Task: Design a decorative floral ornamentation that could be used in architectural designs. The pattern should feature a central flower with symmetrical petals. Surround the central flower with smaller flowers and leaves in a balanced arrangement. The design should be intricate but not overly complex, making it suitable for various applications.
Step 1015:
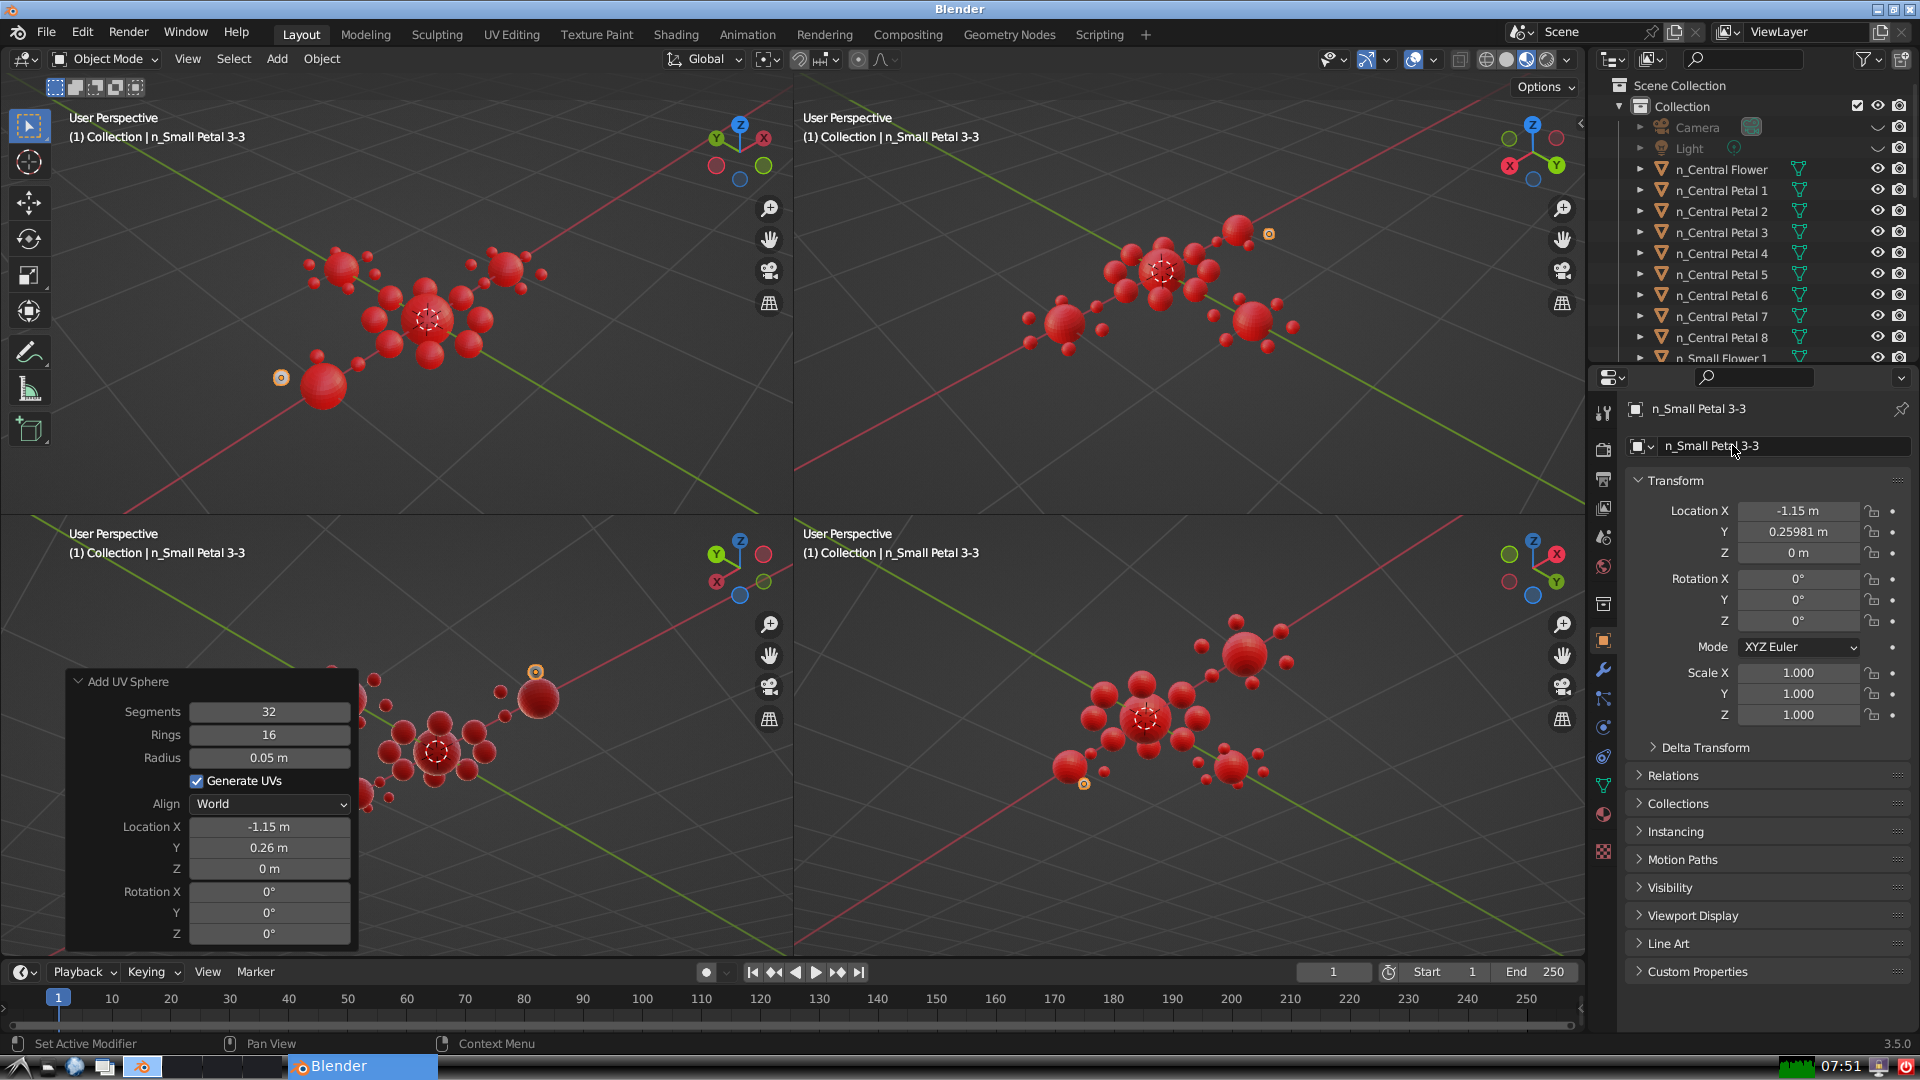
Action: {"mouse_move": [1603, 815]}